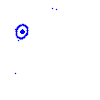
Particle: kaon